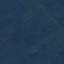
Land use / land cover: Forest